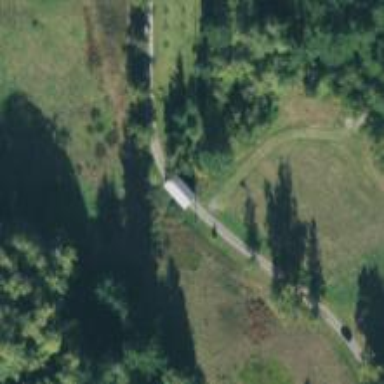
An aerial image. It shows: Covered bridge on residential road.